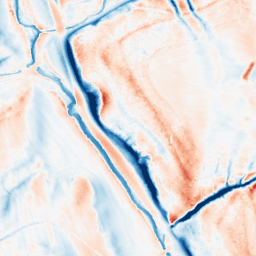
Category: classical
Decomposition family: gaussian_anisotropic
Decomposition parameters: sigma_x: 10
sigma_y: 2
Upsampling method: sinc_hamming
Upsampling parameters: scale: 4
kernel_size: 8
Upsampling scale: 4